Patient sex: F
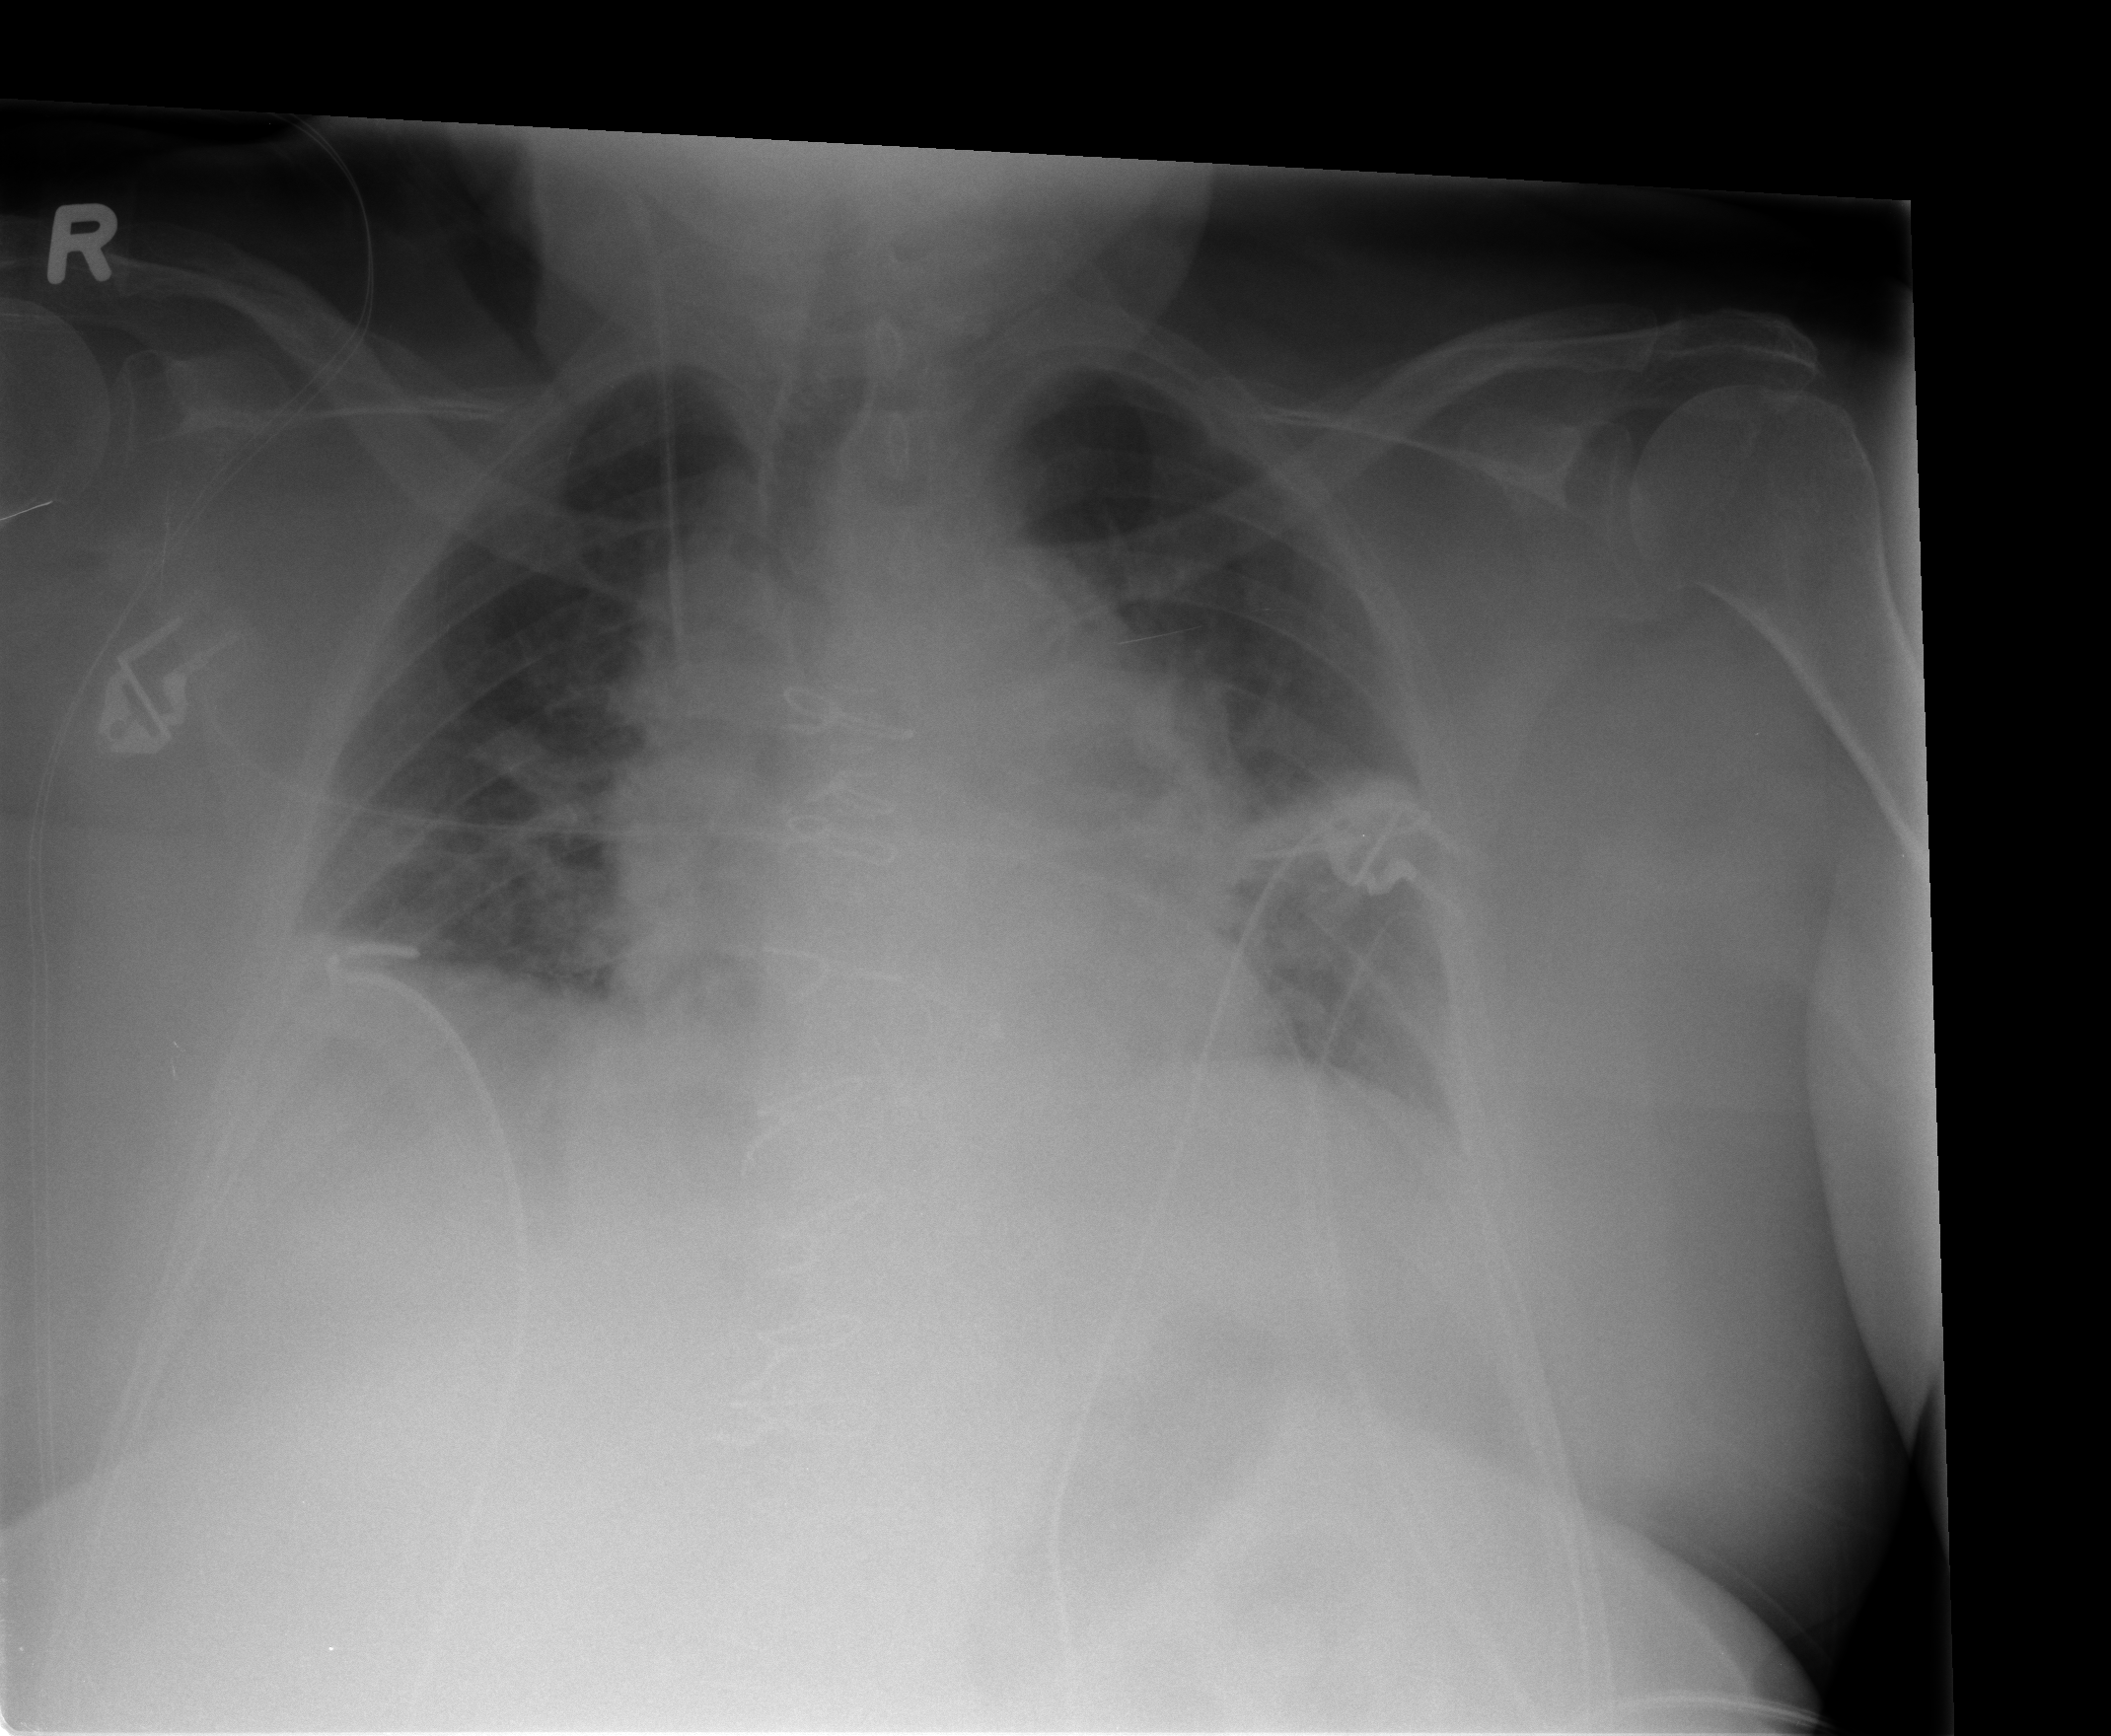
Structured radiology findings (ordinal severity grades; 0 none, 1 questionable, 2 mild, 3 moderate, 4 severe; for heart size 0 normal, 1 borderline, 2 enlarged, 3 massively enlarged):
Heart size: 2
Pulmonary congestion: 3
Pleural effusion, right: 2
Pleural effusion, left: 1
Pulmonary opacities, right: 0
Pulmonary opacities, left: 2
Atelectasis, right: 2
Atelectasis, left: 1